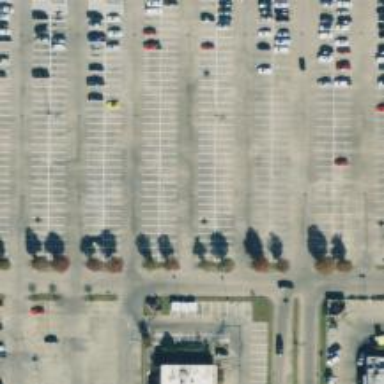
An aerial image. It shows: Parking space.